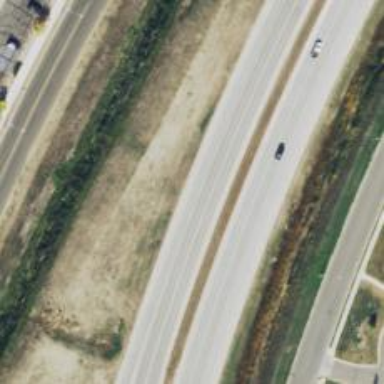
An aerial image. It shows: Trunk highway.